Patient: sex M, age 77
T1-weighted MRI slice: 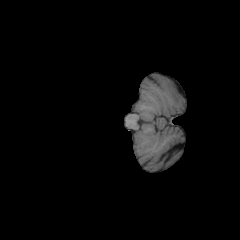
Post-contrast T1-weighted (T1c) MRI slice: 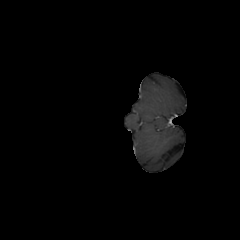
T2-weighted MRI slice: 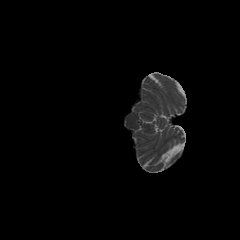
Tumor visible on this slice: no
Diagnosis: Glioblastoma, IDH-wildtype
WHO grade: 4